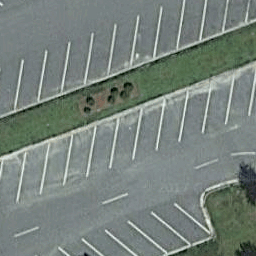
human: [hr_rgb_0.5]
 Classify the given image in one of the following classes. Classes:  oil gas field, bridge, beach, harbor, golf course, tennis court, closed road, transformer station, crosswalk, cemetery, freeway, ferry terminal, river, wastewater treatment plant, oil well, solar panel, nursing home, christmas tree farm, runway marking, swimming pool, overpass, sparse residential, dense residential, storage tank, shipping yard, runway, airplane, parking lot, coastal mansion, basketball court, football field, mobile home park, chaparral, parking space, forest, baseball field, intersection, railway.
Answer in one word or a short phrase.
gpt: parking space